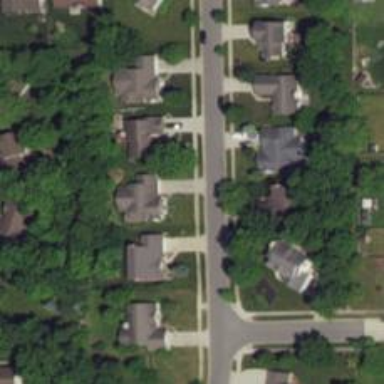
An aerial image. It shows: Driveway with asphalt surface. There is separate sidewalk alongside the driveway.